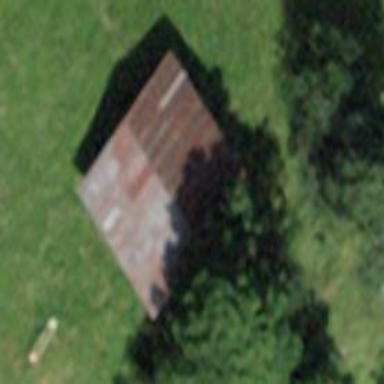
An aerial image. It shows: Barn.